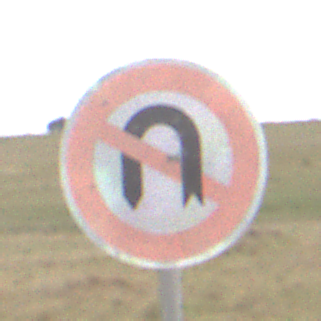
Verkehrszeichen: VerbotWenden
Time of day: Midday
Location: Outdoor (Nature)
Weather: PartlyCloudy
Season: NotSpecified
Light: Natural